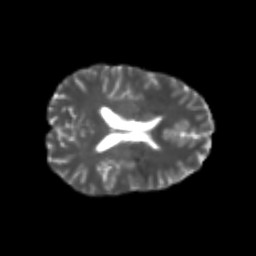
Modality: T2w
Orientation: axial
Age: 26
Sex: female
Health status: healthy
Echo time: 0.074 s